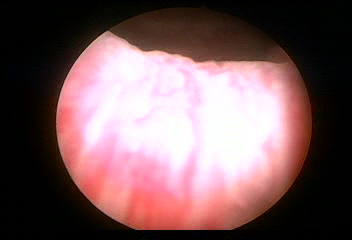
Modality: WLC
Class: Normal mucosa
Bladder cancer association: No